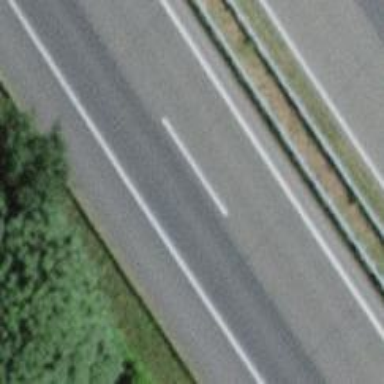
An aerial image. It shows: Asphalt motorway.